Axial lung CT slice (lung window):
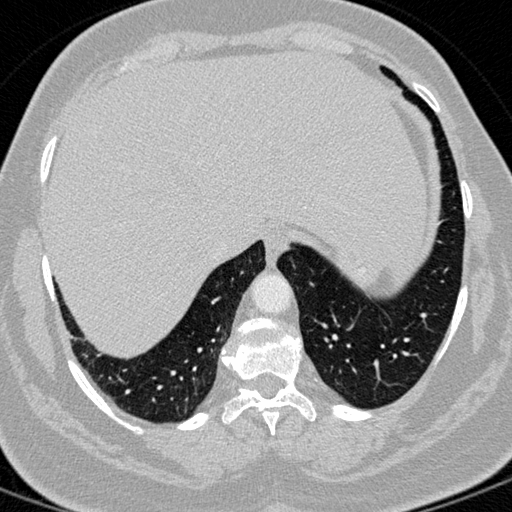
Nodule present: no